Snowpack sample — Buffalo Mountain, Silverthorne, Colorado, USA (1/25/25, 10:11 AM MST)
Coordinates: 39.6222, -106.1139
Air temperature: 22 °F
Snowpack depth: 110 cm
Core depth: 20 cm
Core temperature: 48.2 °F
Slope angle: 12°, slope face: 102°
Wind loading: high
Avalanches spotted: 0
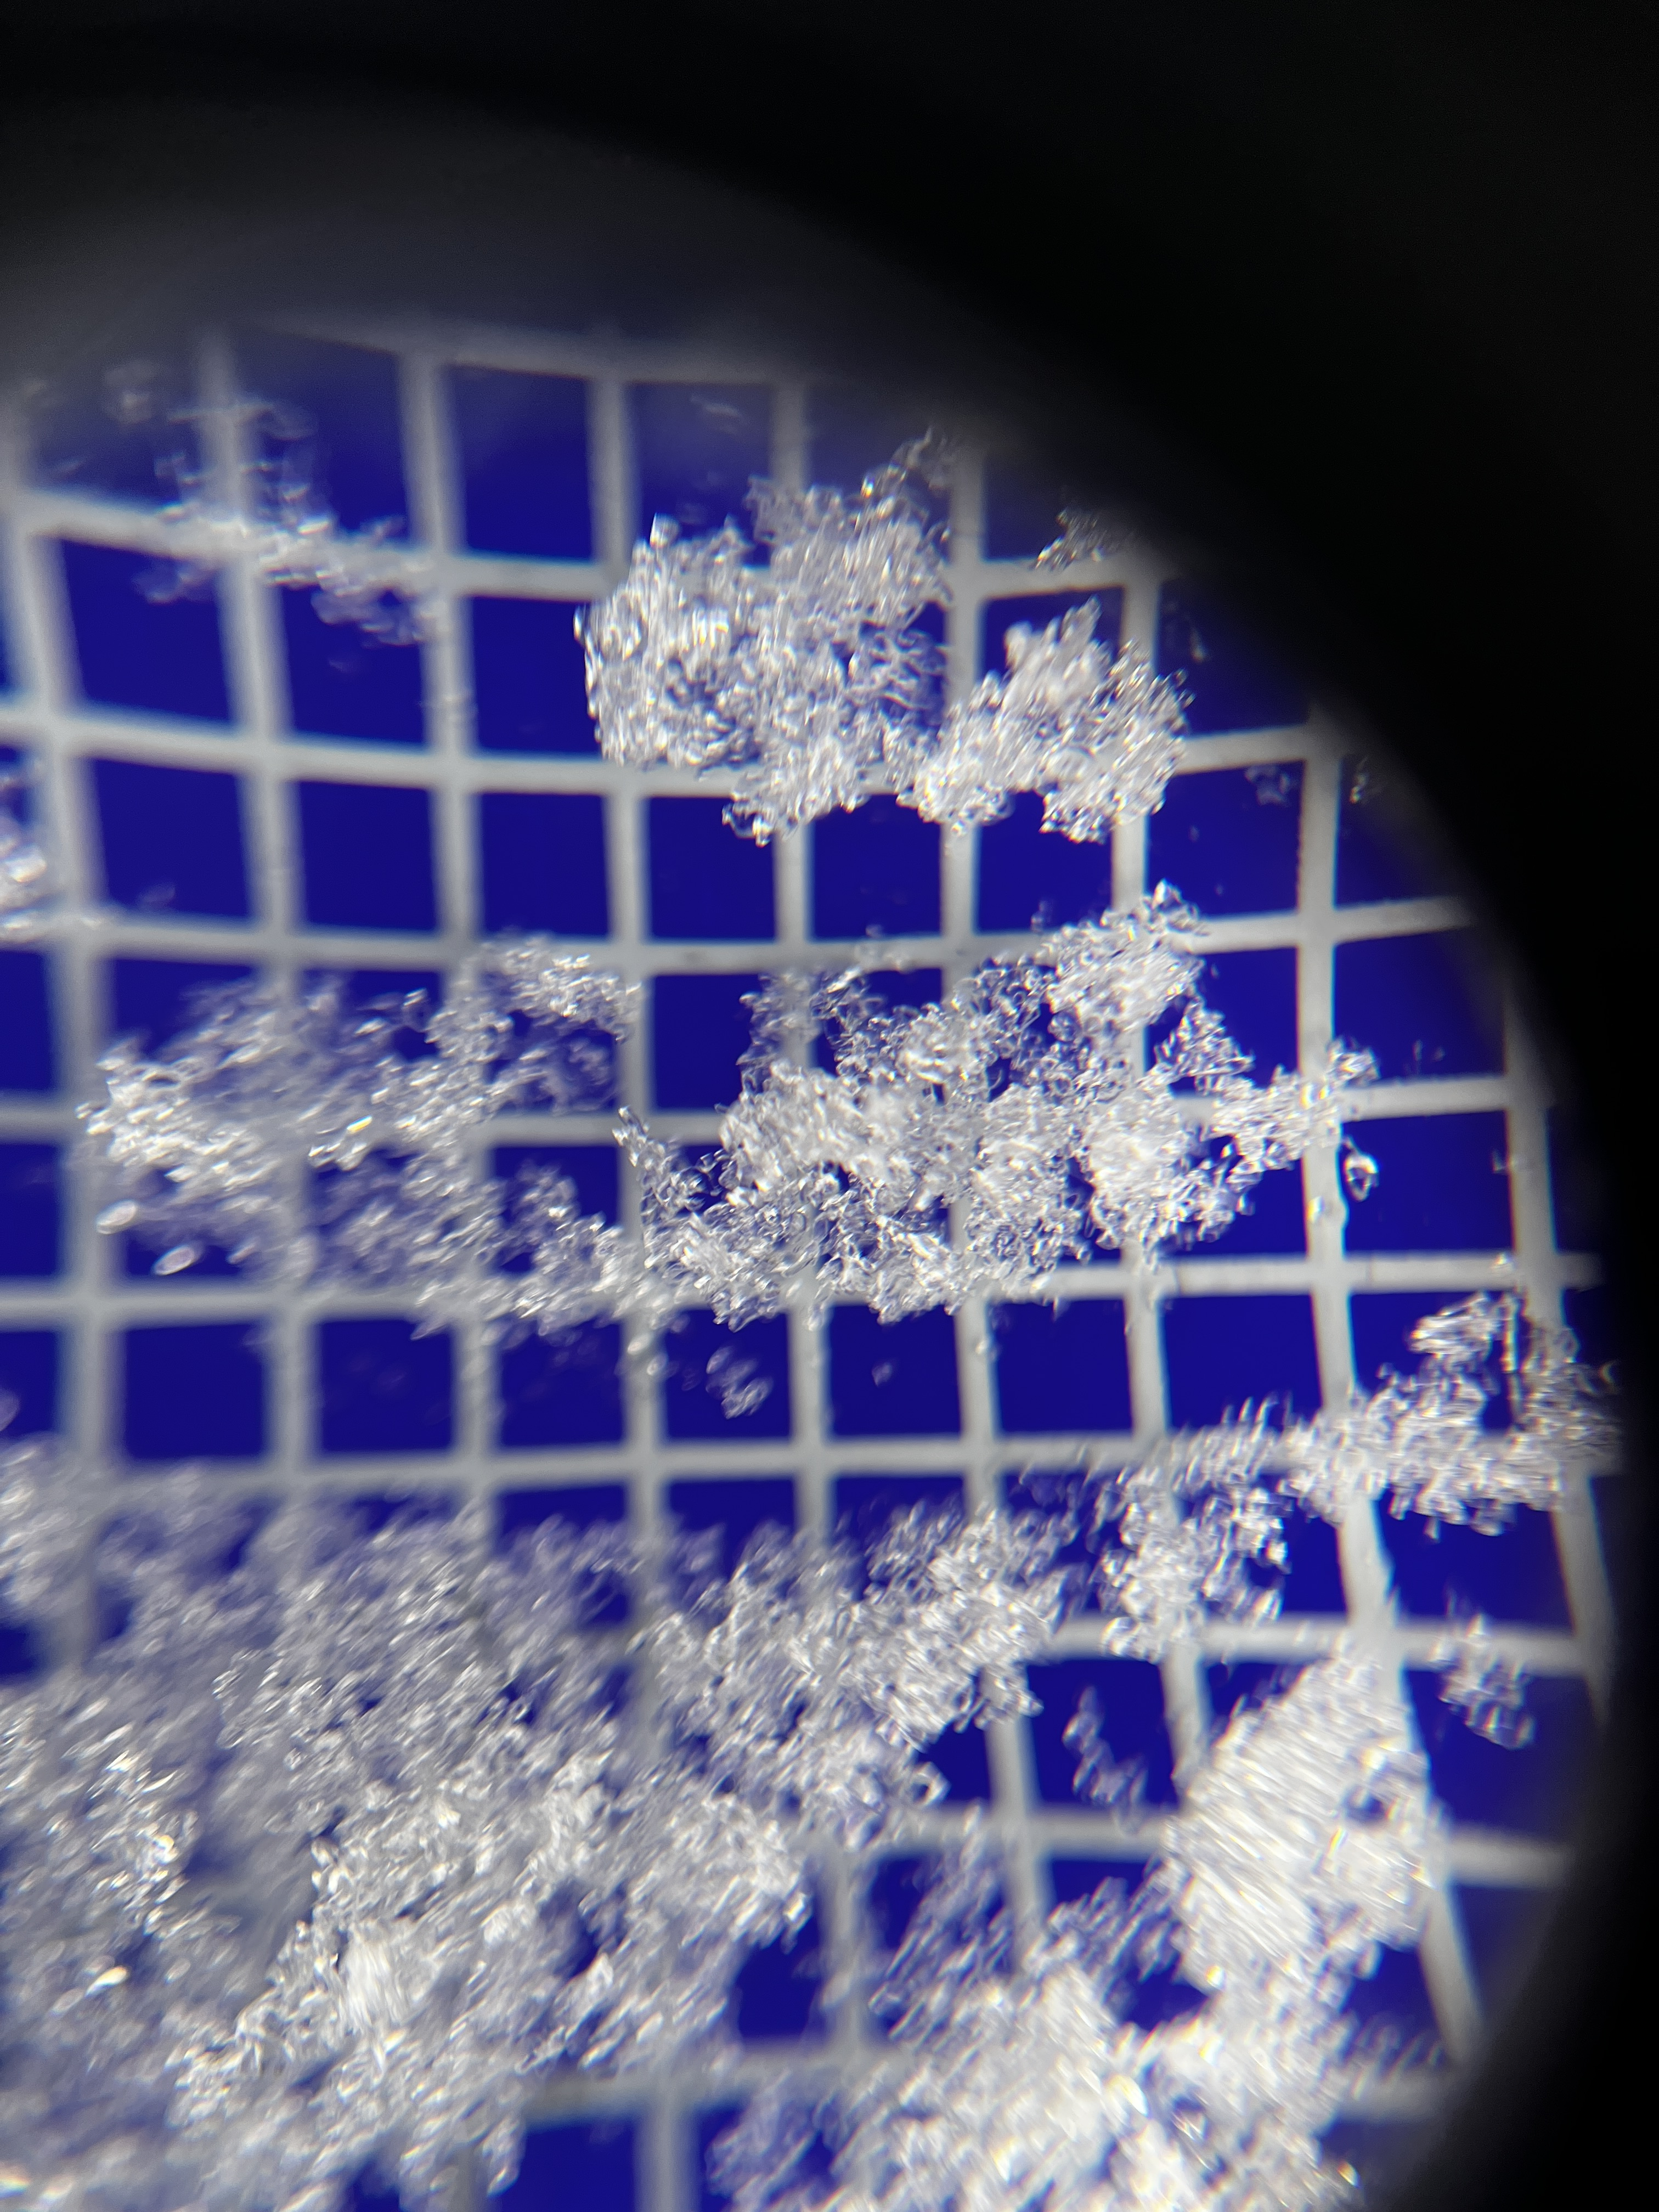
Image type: magnified_profile
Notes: No avalanches nearby, collected on the outskirts of a fire break 15 meters from the treeline, on way to Buffalo and Red Mountain